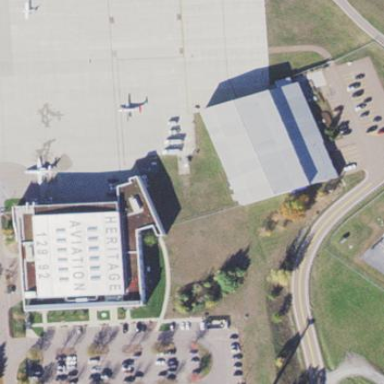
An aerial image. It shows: Terminal building located at airport.